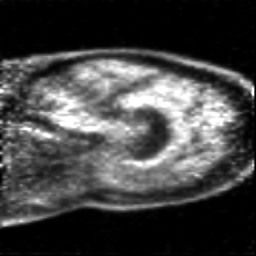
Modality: PET
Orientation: sagittal
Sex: male
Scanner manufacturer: siemens